Question: I'm a student making an application using an android studio for practice. I want to make seek bar in basic slide menu, which android studio provides as navigation drawer. I searched about it but couldn't find it. If the answer already exists, I apologise. Pretty hard to search by English...
Is there a way to create seek bar in slide menu so users can edit the value? For instance, users can control size or opacity of pen directly by editing the value of seek bar in slide menu. I made an example image. Thanks for reading.

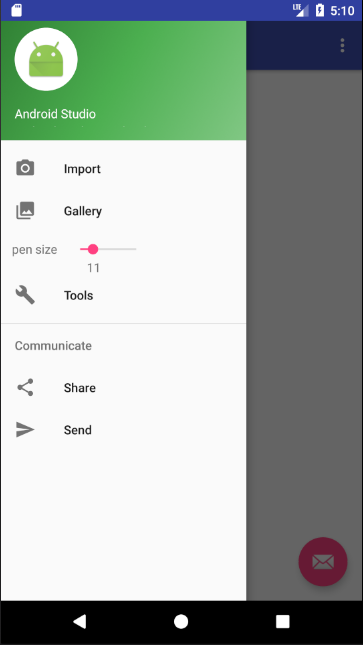
Answer: Modify your 'NavigationView' to accommodate 'android Views' instead of 'menu'.So that you can customize the entire 'Navigation Drawer Menu'.
'''
<LinearLayout
android:layout_width="match_parent"
android:layout_height="match_parent"
android:orientation="vertical">
<include layout="@layout/nav_header_main" />
<ListView
android:id="@+id/lst_menu_items"
android:layout_width="match_parent"
android:layout_height="0dp"
android:entries="@array/sports_array"
android:layout_weight="1" />
</LinearLayout>
</android.support.design.widget.NavigationView>
'''